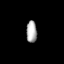
Tissue: prostate
Cell type: T cells
Senescence score: 0.6898
Nuclear area (px): 223
Mean DAPI intensity: 173.269